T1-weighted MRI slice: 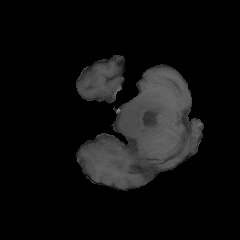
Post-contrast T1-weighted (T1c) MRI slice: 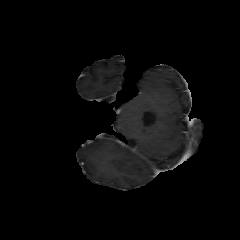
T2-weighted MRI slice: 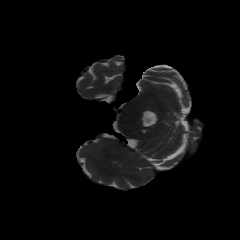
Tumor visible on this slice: no